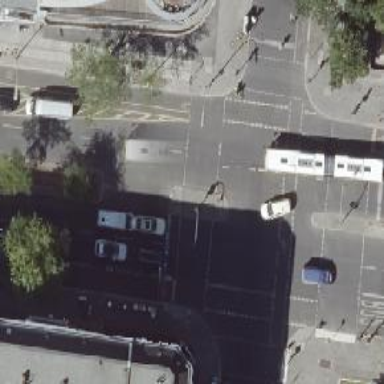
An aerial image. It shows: Footway located on traffic island.